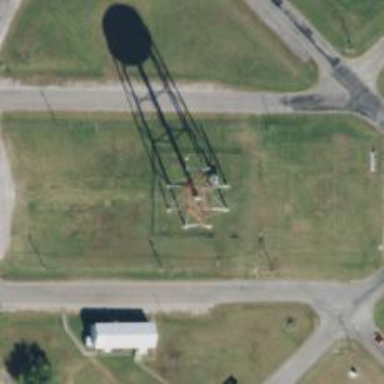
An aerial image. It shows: Water tower that is man-made.